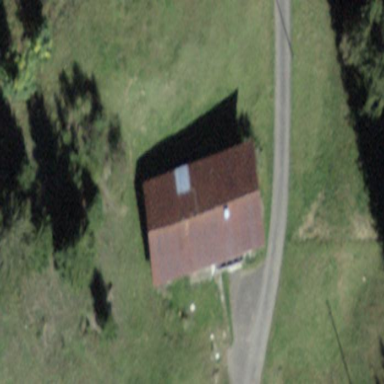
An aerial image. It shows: Cabin is depicted in the image.